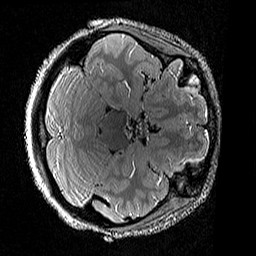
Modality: T2w
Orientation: axial
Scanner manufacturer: siemens
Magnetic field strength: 3 T
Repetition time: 3.2 s
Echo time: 0.428 s